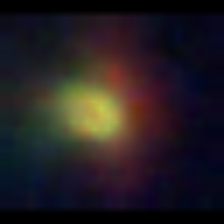
Taxon: NanoPlankton
Group: Other